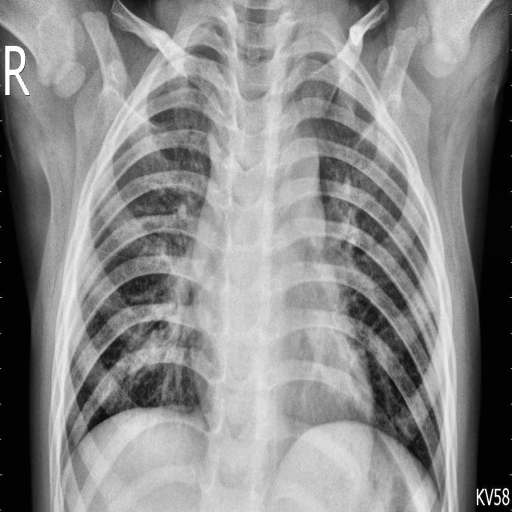
Finding: NORMAL